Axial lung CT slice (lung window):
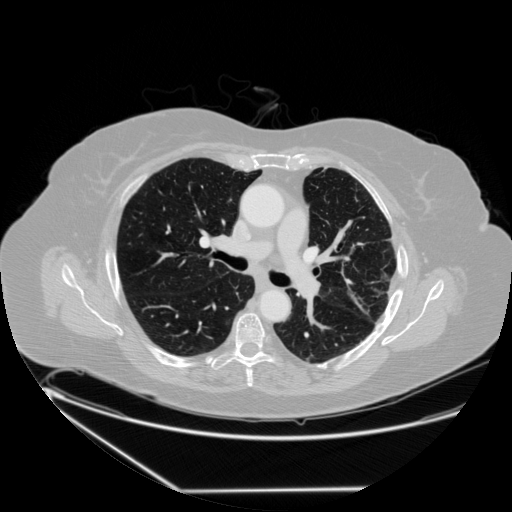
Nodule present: no